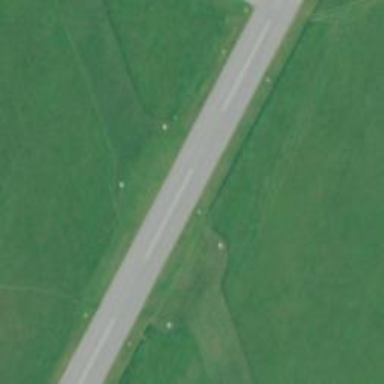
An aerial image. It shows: Asphalt runway at the airport.